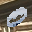
Label: 0